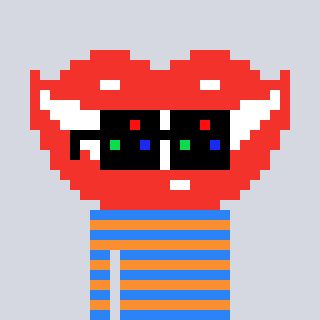
a pixel art character with square black sunglasses, a smile-shaped head and a orange-colored body on a cool background